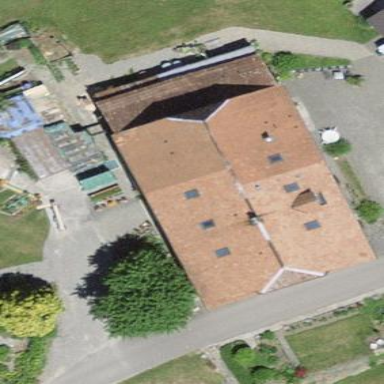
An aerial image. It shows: Farm building.